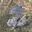
Label: 2